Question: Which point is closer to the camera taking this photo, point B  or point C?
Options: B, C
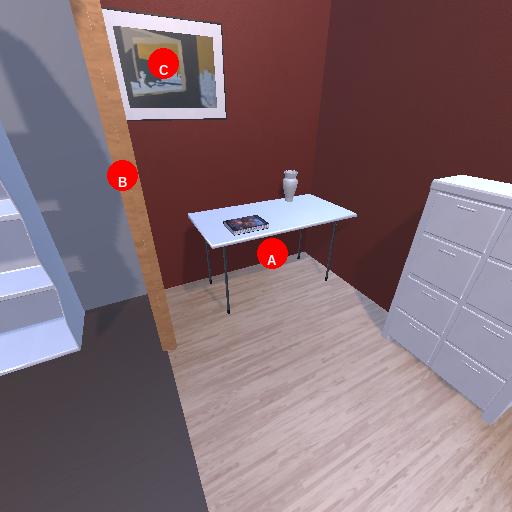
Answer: B